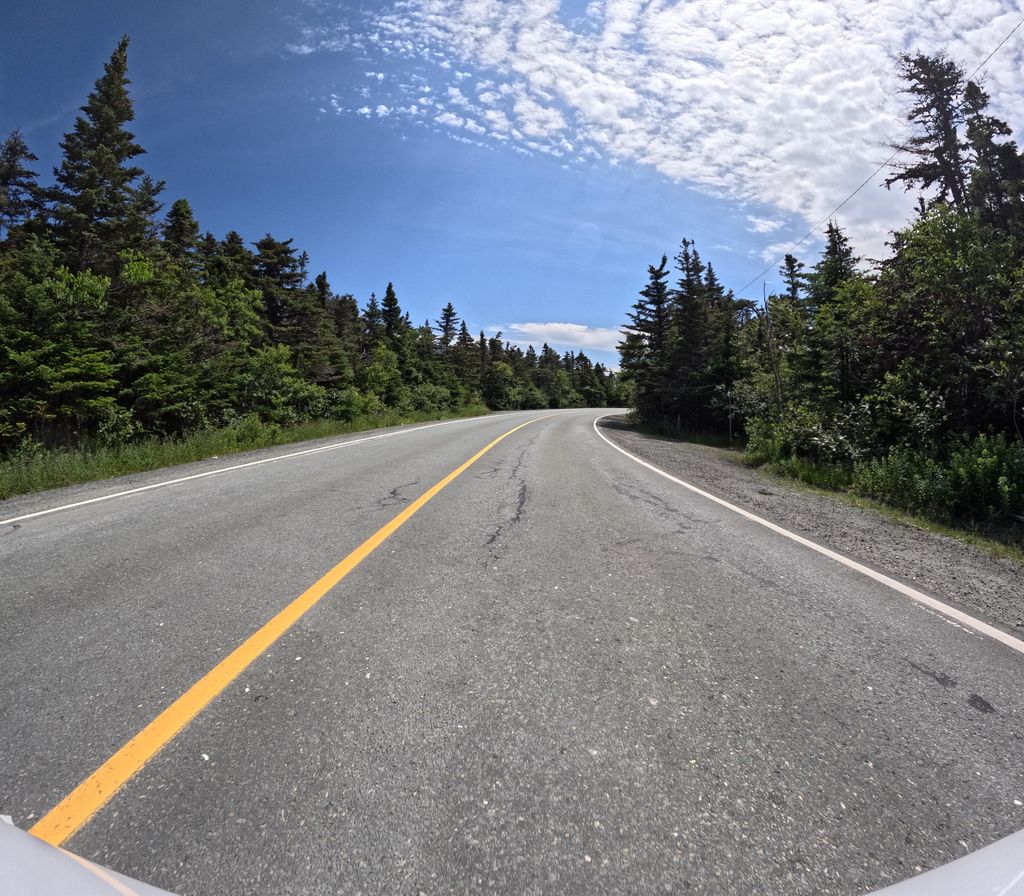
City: st_johns